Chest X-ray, PA view. Patient: 67 years old, sex F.
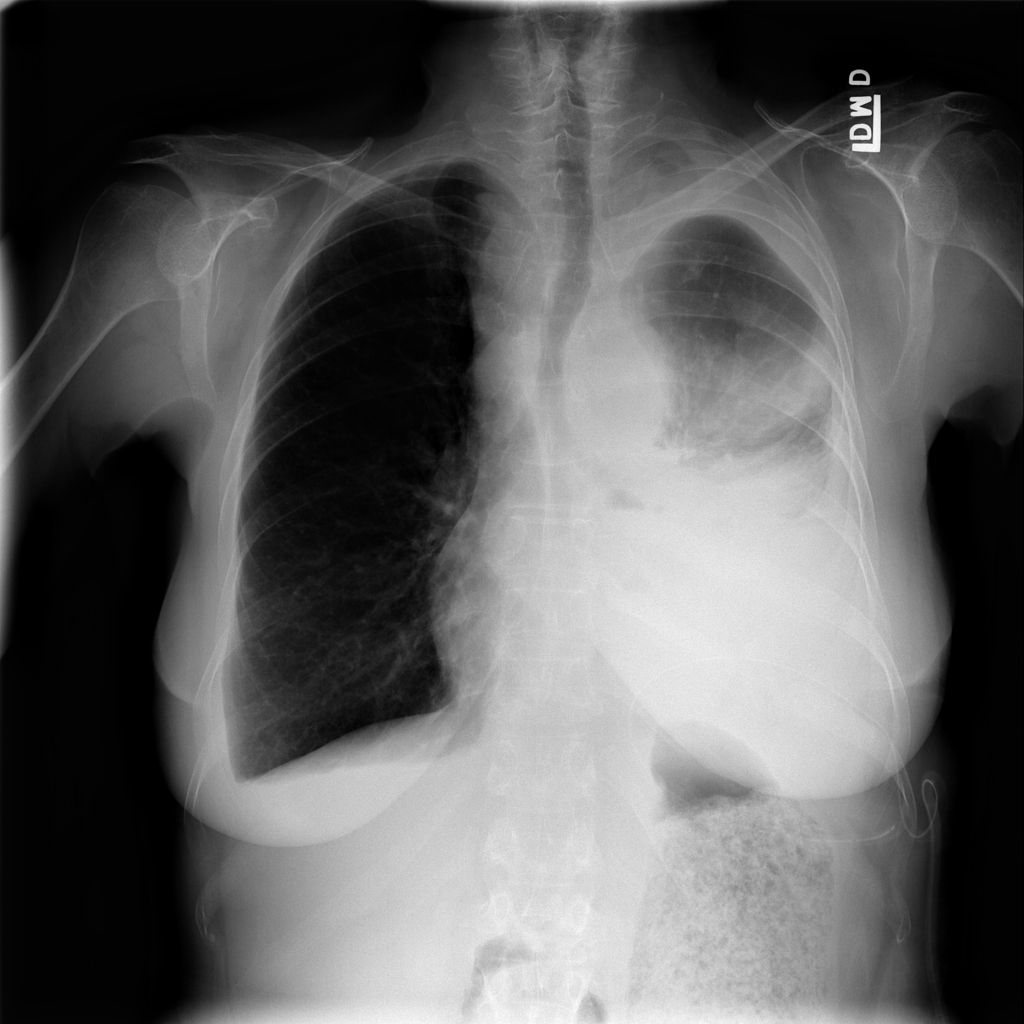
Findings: Atelectasis, Mass